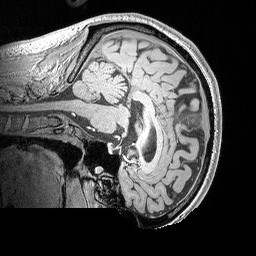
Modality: MP2RAGE
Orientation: sagittal
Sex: male
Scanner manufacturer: siemens
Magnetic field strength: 3 T
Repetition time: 5 s
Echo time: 0.00292 s